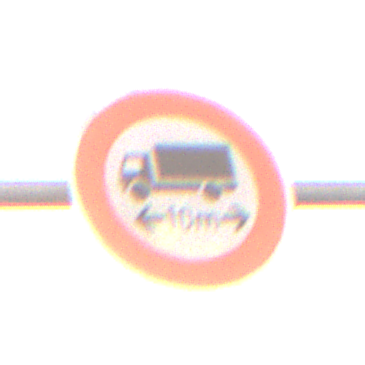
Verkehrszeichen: TatsaechlicheLaenge
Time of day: SunriseSunset
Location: Outdoor (Nature)
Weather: PartlyCloudy
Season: NotSpecified
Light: Natural